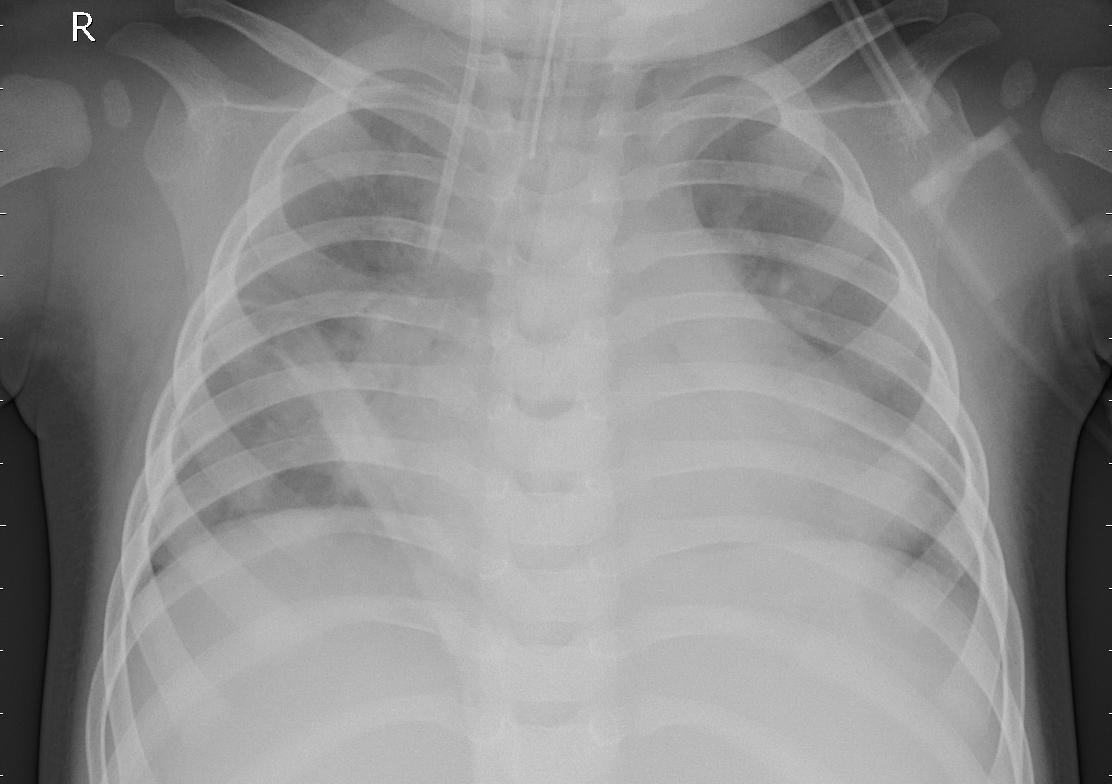
Diagnosis: PNEUMONIA